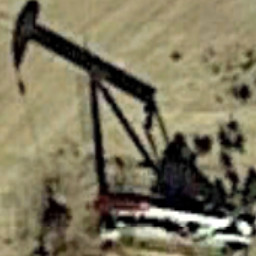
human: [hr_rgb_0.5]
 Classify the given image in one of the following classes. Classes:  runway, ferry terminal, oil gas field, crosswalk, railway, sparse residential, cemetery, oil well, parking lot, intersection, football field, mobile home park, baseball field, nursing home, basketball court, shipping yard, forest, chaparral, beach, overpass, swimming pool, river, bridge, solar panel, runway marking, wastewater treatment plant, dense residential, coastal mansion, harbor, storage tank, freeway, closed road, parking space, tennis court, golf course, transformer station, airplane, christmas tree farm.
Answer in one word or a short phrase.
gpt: oil well